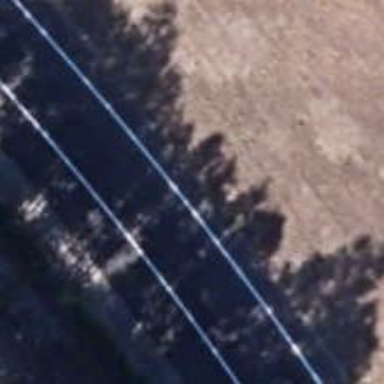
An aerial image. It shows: Motorway trunk link.